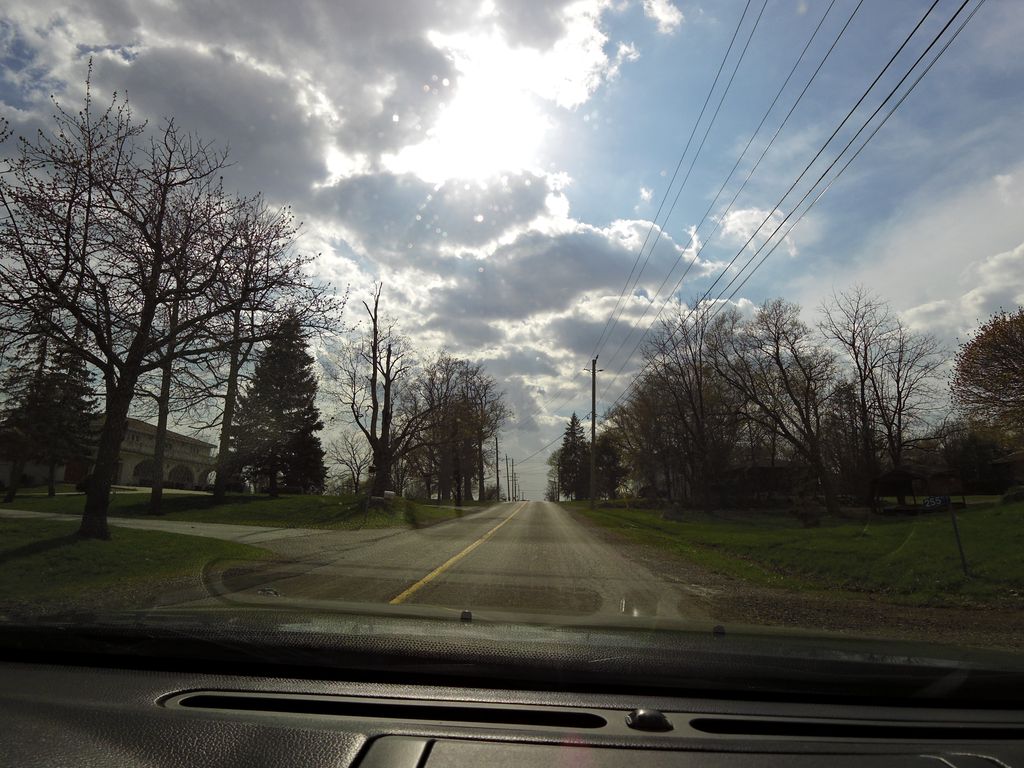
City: hamilton